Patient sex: M
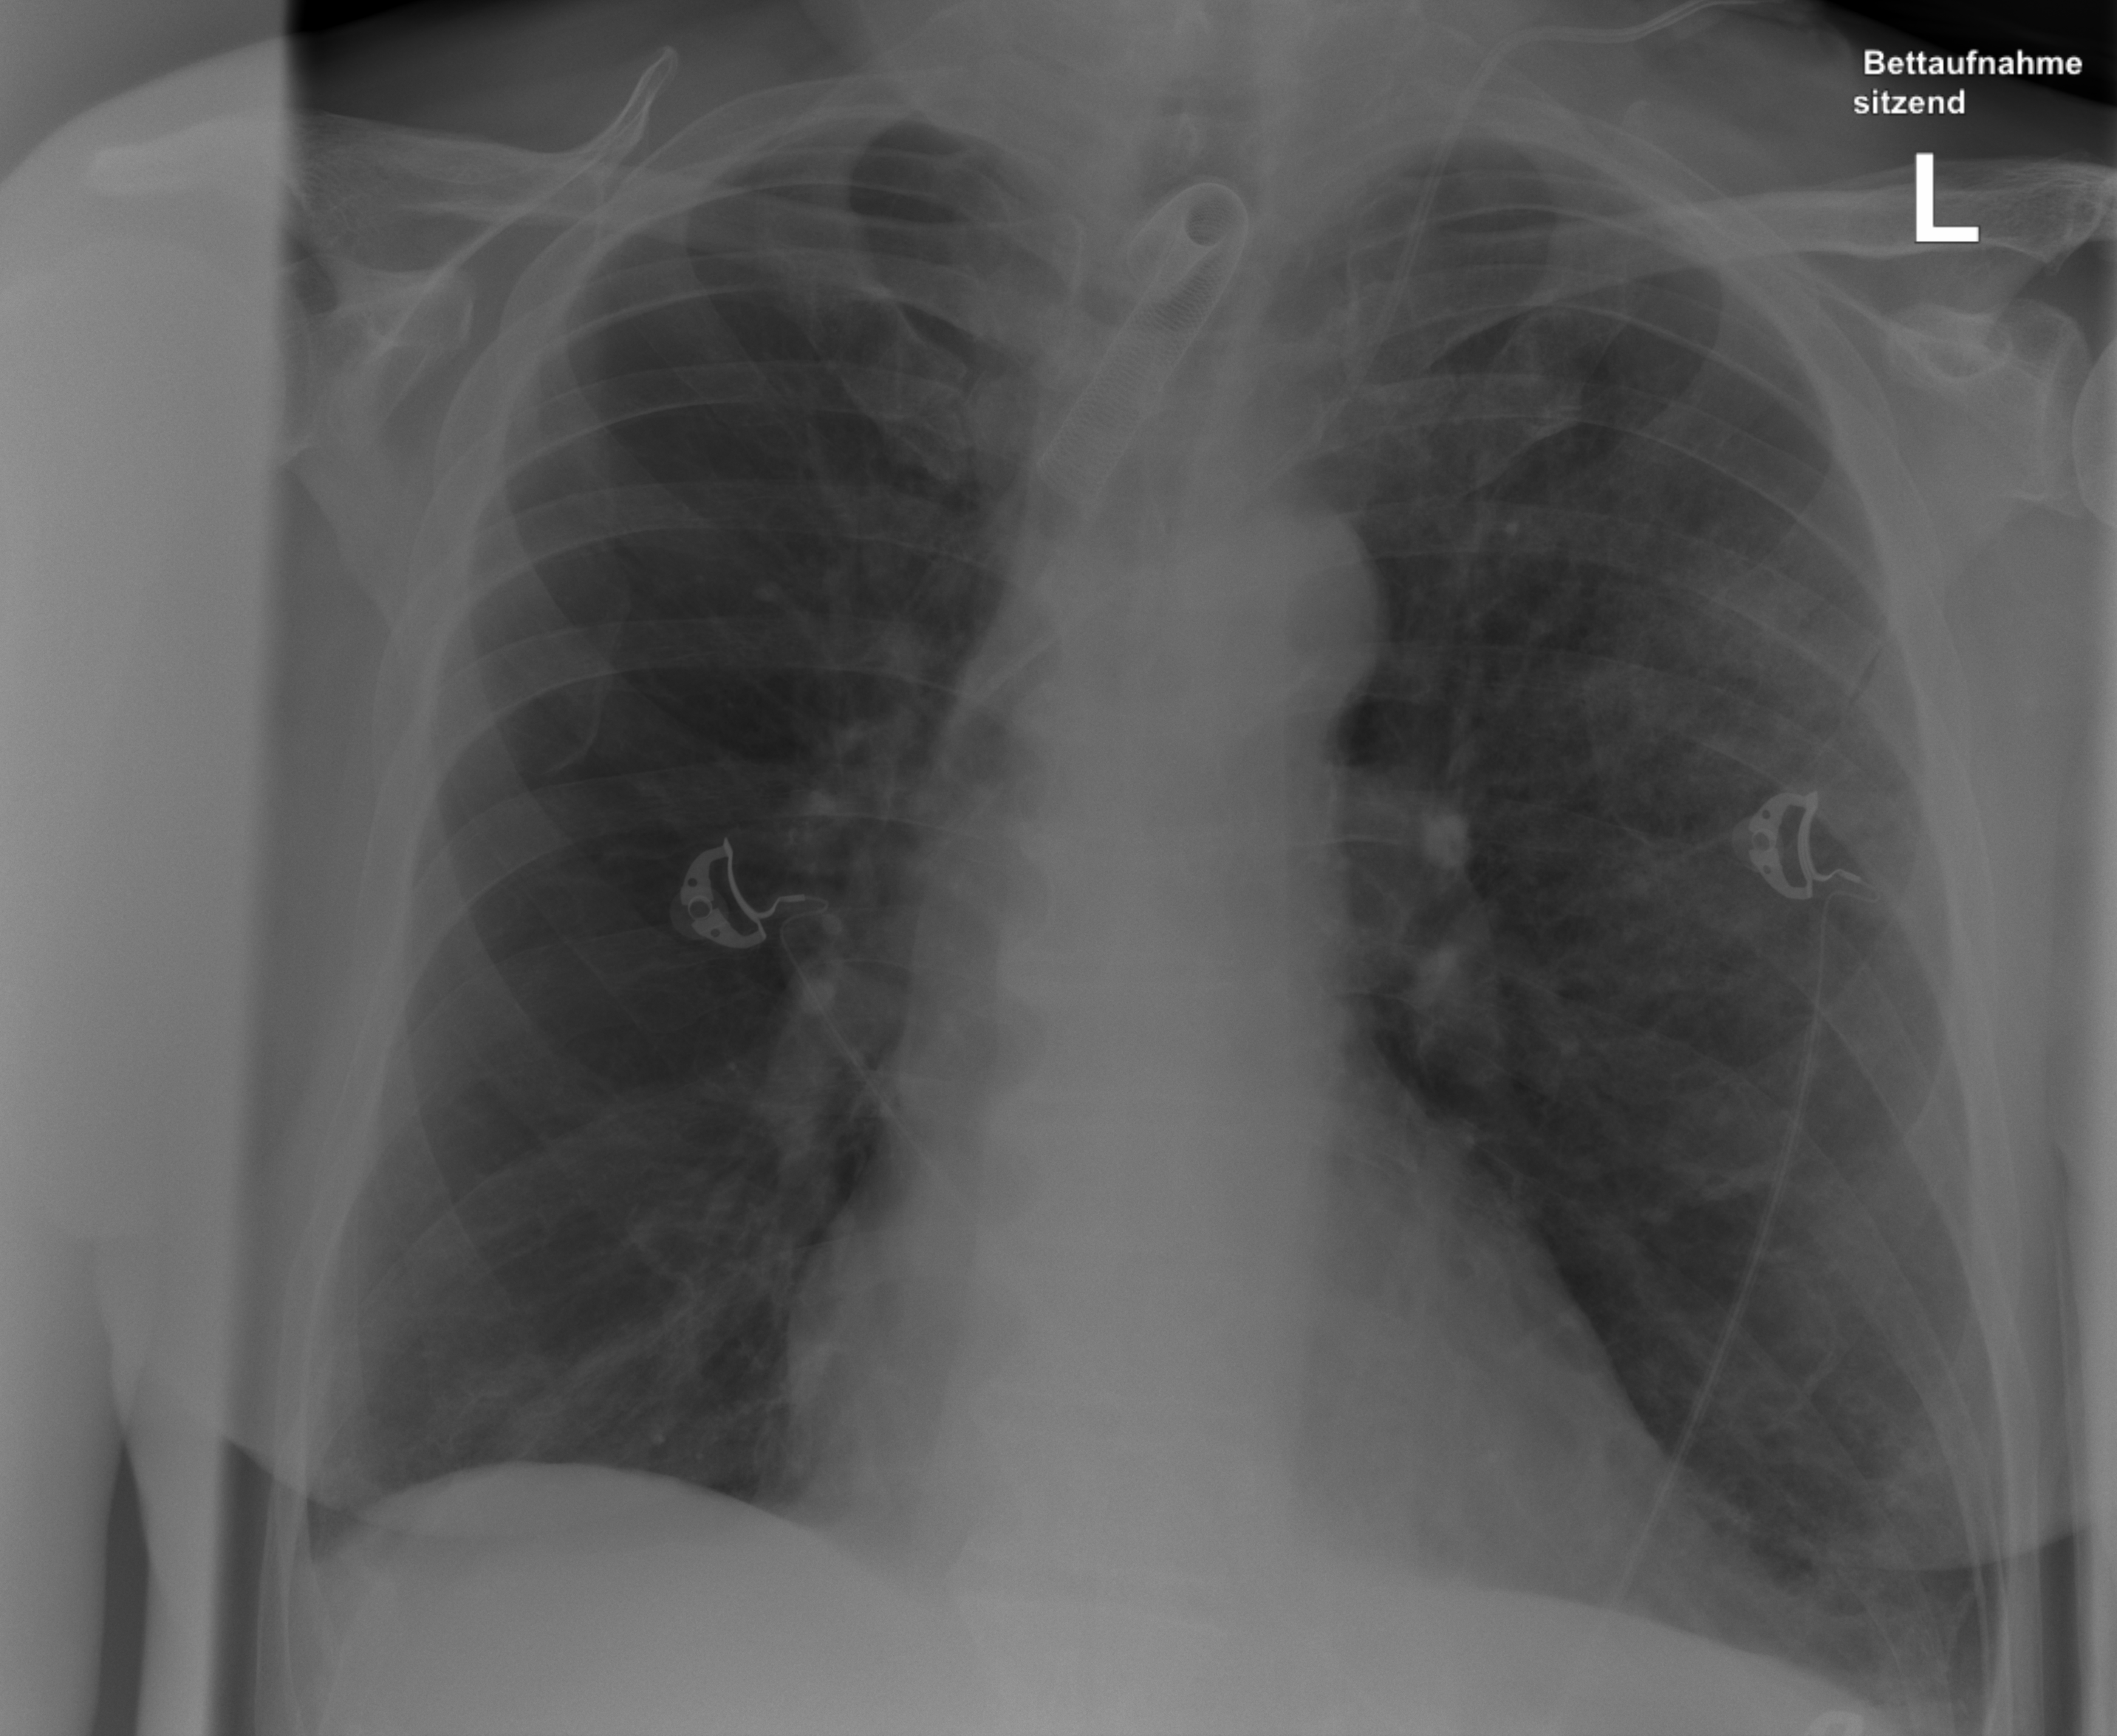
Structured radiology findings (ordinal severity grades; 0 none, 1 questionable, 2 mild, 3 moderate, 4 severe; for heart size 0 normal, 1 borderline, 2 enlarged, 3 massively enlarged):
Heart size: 0
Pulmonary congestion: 1
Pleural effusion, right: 2
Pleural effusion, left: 2
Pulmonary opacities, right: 0
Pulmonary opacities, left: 2
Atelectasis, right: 0
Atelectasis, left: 2